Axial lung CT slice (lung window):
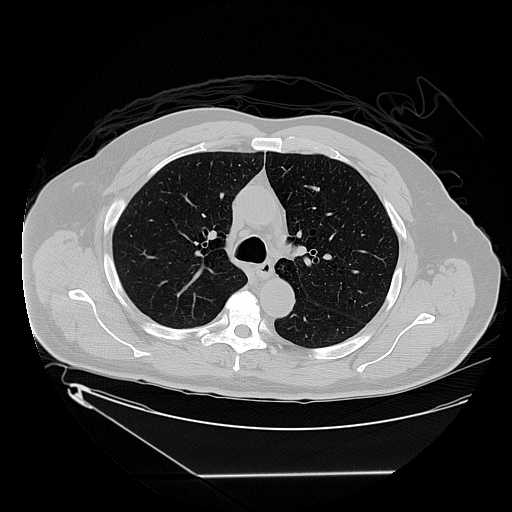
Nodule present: no